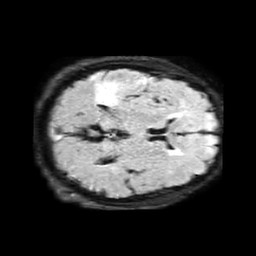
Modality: FLAIR
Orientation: axial
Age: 53
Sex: male
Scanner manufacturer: philips
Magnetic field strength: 1.5 T
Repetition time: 6 s
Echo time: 0.09739 s